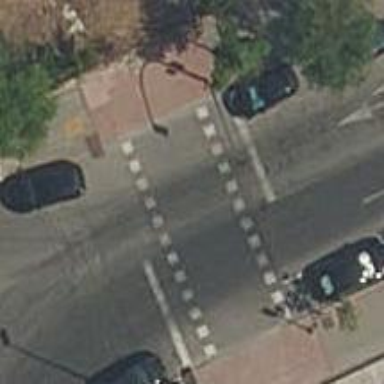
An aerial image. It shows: Pedestrian crossing with zebra markings on the footway.